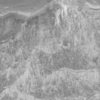
Label: not_dusty